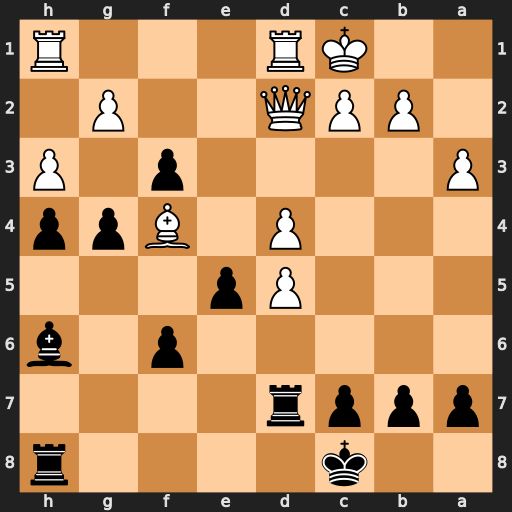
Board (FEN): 2k4r/pppr4/5p1b/3Pp3/3P1Bpp/P4p1P/1PPQ2P1/2KR3R
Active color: b
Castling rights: -
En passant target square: -
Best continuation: Bxf4 Qxf4 exf4